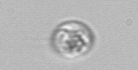
Label: Amoeba